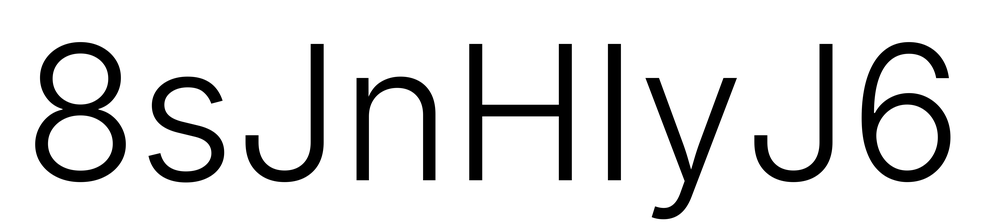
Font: Inter_Light